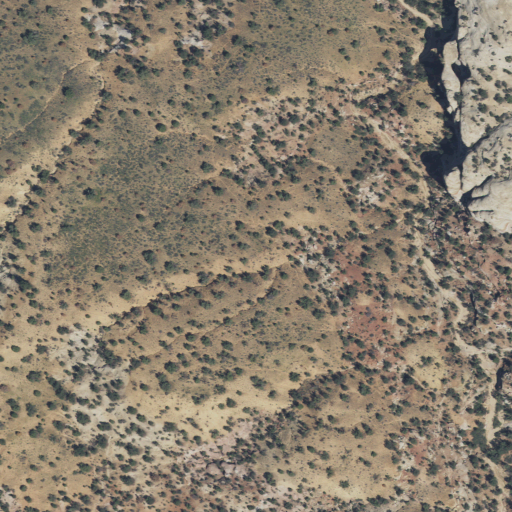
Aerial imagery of valley in Utah named Lower Death Valley containing only shrub